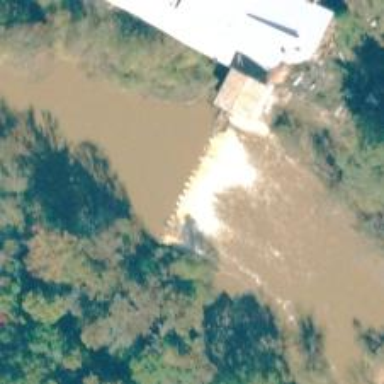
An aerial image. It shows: Dam along waterway.